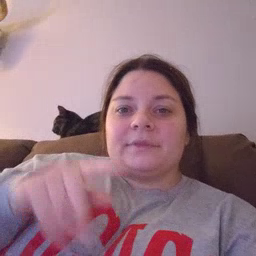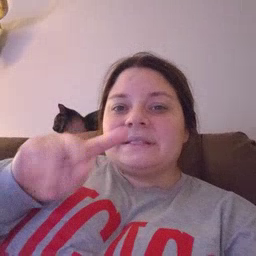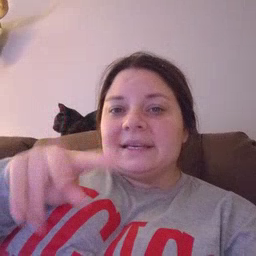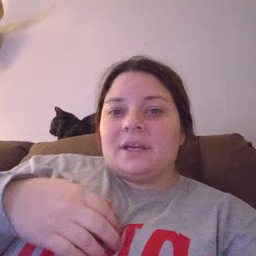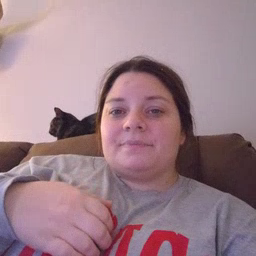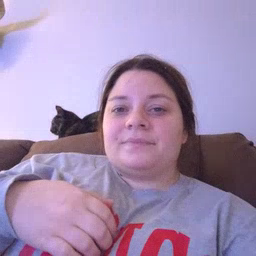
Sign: TV